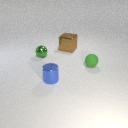
large brown metal cube to the left of small green rubber sphere